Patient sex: F
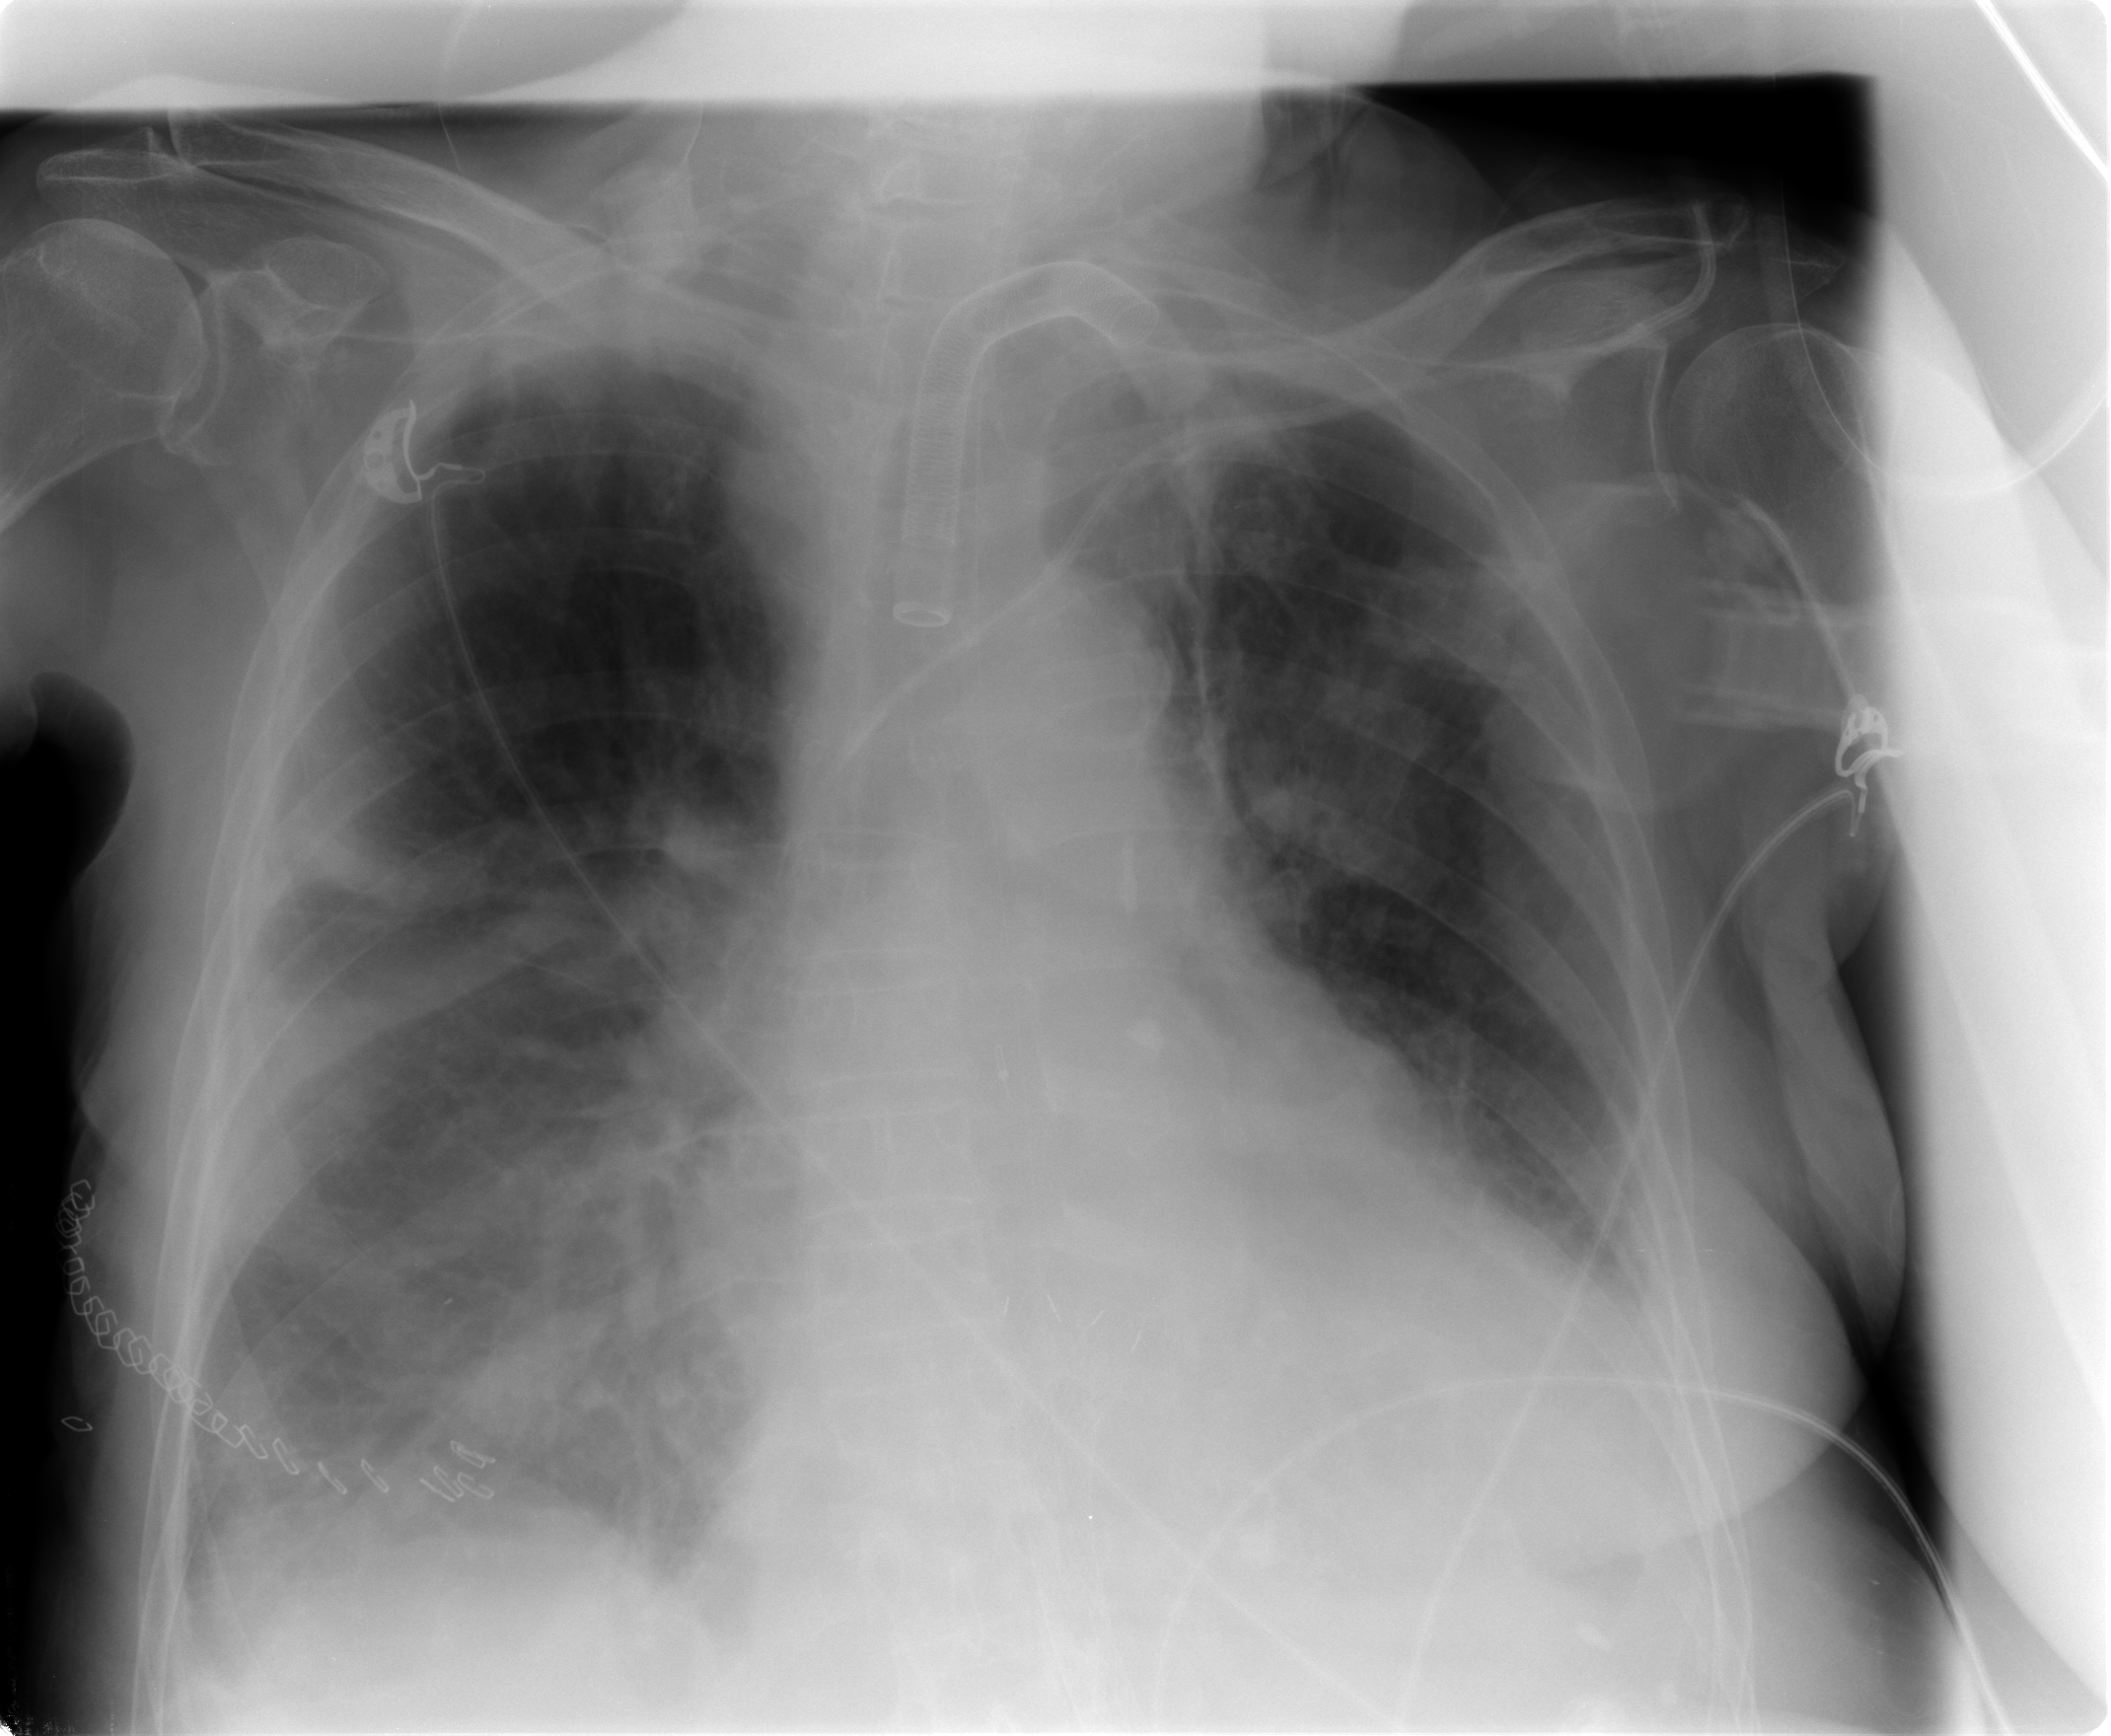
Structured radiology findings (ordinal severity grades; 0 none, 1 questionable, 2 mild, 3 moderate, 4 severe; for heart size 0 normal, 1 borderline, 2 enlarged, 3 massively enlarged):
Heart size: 2
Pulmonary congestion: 2
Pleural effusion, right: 2
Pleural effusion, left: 2
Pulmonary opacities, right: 3
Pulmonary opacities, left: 2
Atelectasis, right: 2
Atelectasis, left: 3